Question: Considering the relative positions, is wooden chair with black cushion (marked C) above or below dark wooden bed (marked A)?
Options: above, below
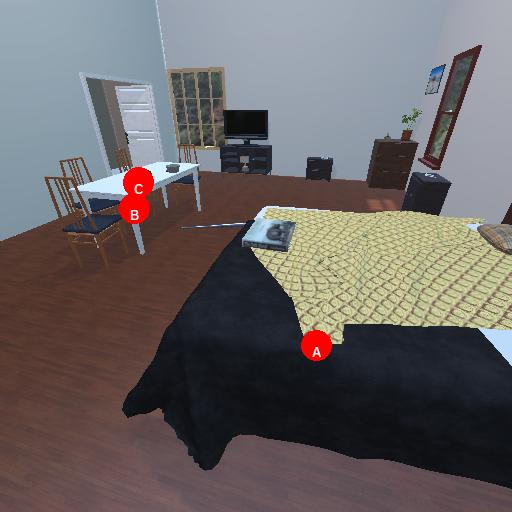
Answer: above